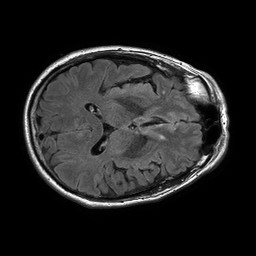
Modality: FLAIR
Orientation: axial
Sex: male
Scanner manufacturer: philips
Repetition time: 11 s
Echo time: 0.125 s